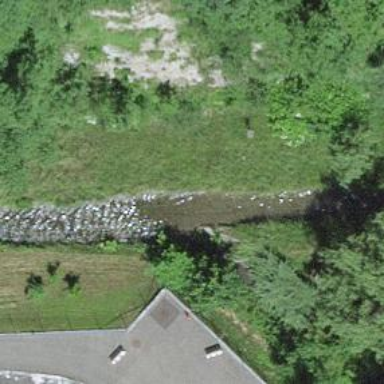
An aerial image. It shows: Ditch in the surroundings.